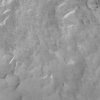
Label: not_dusty